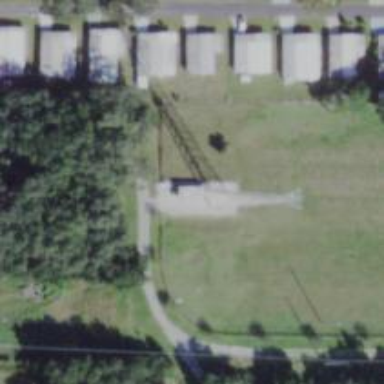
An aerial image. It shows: Mast tower used for communication.